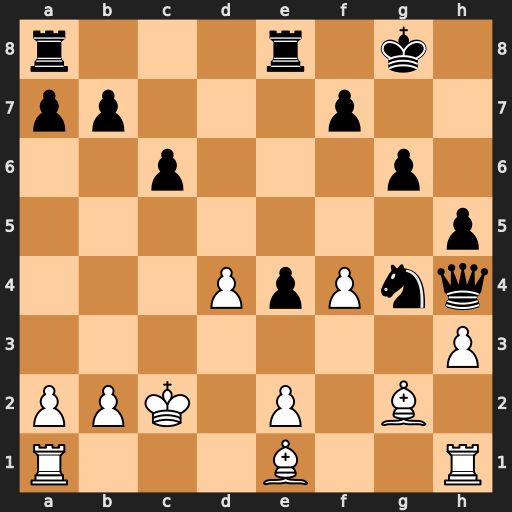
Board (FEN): r3r1k1/pp3p2/2p3p1/7p/3PpPnq/7P/PPK1P1B1/R3B2R
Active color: w
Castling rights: -
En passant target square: -
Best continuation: Bxh4 Ne3+ Kd2